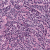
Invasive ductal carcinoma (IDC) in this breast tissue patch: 1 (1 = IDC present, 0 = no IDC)